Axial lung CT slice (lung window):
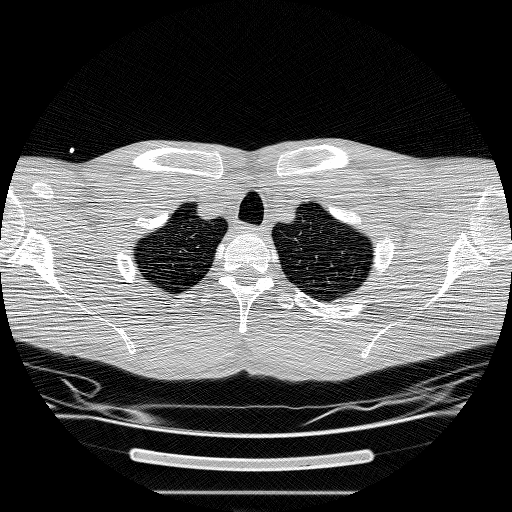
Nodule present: no